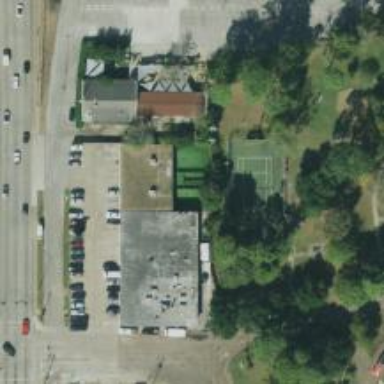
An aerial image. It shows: Veterinary facility.